Field crop: maize
Growth stage: 1
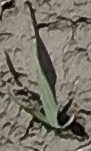
Species: sorghum